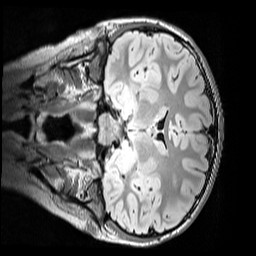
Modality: FLAIR
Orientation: coronal
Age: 11
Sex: female
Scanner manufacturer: siemens
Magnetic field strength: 3 T
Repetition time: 5 s
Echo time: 0.388 s